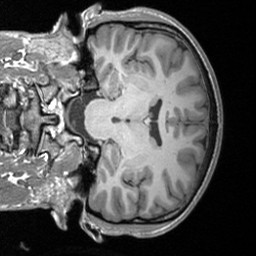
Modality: T1w
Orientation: coronal
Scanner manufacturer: siemens
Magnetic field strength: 3 T
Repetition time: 1.9 s
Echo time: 0.00226 s